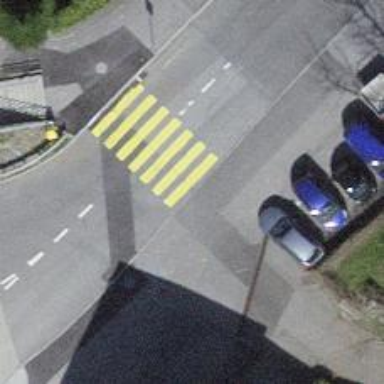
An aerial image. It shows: Kerb serving as barrier.